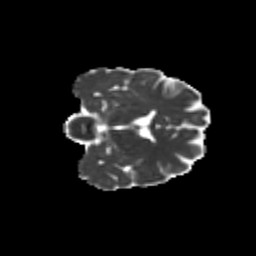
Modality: MD
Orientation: coronal
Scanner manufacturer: siemens
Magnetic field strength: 3 T
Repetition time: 9.2 s
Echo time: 0.084 s